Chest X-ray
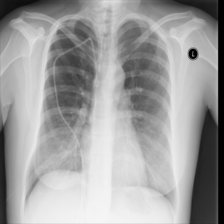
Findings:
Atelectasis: negative
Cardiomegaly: negative
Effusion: negative
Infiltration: negative
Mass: negative
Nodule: negative
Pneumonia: negative
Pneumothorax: negative
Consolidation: negative
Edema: negative
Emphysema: negative
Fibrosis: negative
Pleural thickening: negative
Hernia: negative